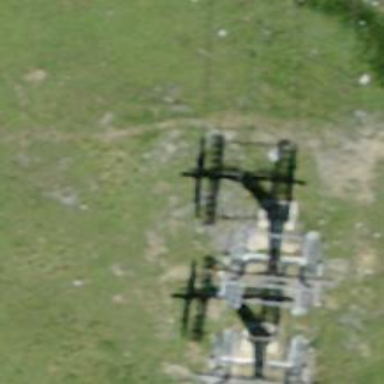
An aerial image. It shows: Pylon for aerialway.